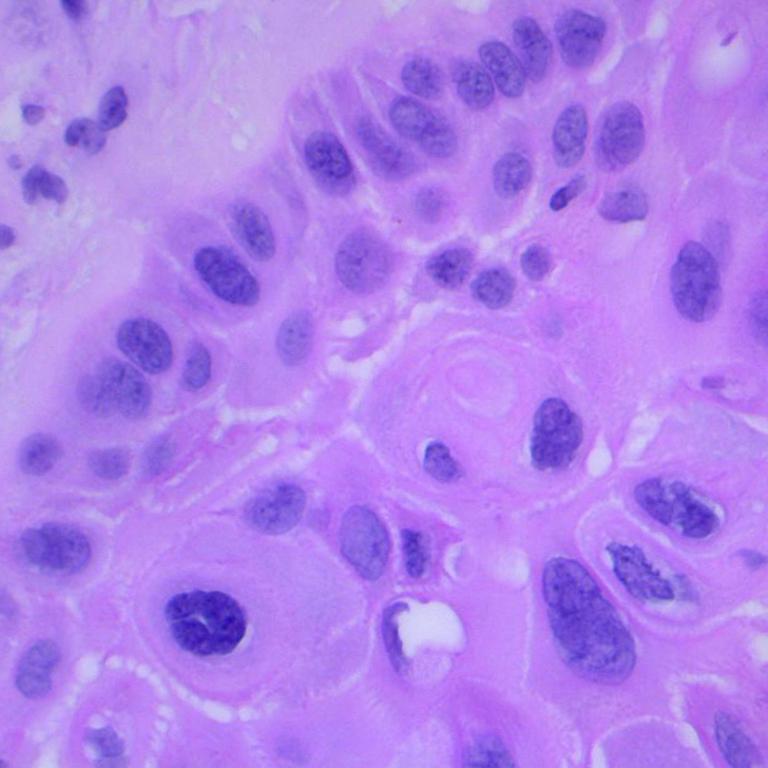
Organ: lung
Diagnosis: squamous carcinomas